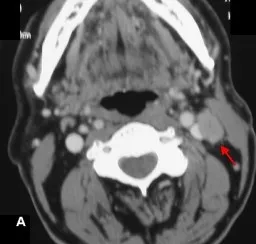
A) Computed tomography image four years after first surgery revealing a cervical lymph node enlargement (red arrow).
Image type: radiology (ct)